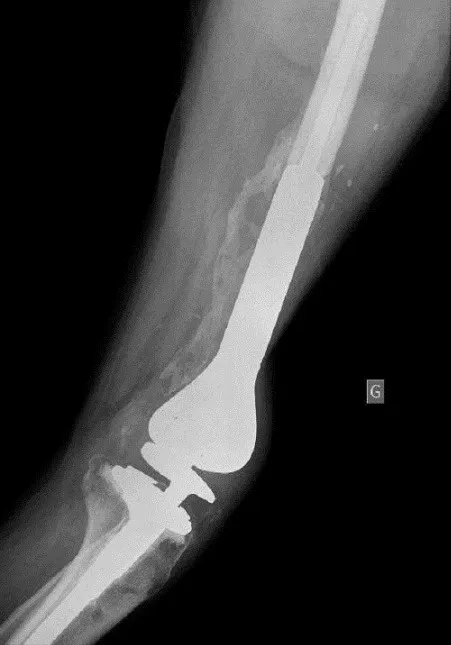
Lateral radiograph of the left knee showing pseudo-synovial membrane ossification around the knee megaprosthesis.
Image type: radiology (x_ray)